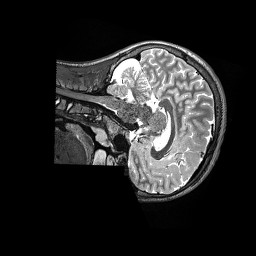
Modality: T2w
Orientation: sagittal
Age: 14
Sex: male
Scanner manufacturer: siemens
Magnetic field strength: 3 T
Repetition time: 3.2 s
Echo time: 0.564 s